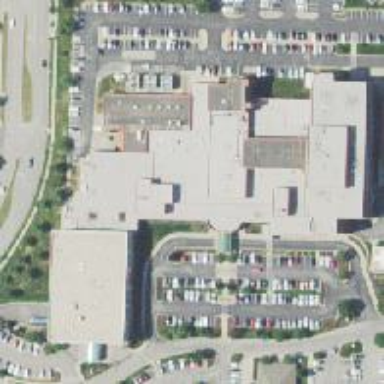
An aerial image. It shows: Hospital building.